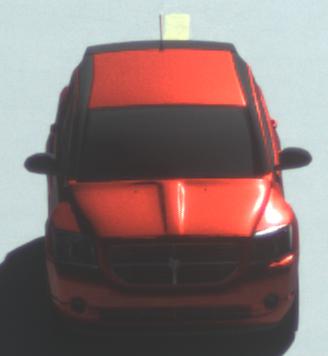
Make: Dodge
Model: Caliber 1.8
Detailed model: Caliber
Model produced from: 2006/06
Model produced until: 2009/03
Doors: 5
Color: red
Road condition: dry road
Daytime: morning or afternoon
Contrast: high contrast